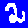
Digit: 2